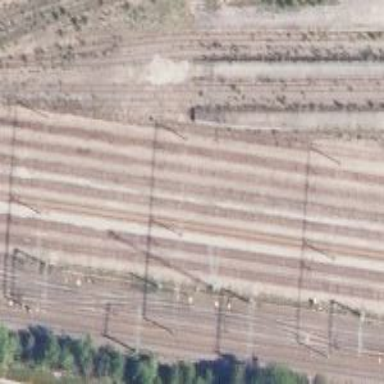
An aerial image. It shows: Rail spur service.